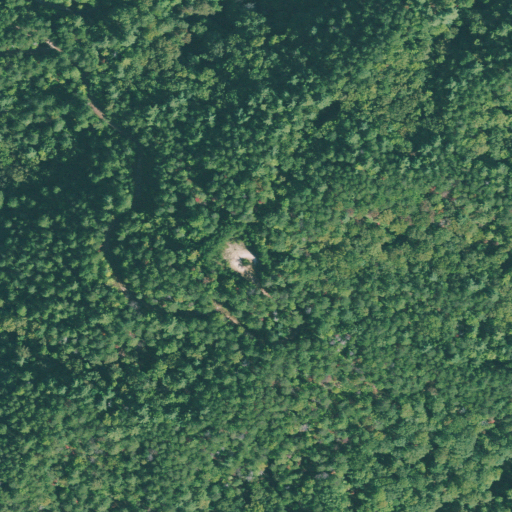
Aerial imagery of mountain in South Carolina named Fisher Knob containing mixed forest, evergreen forest, open development, deciduous forest, and medium intensity development